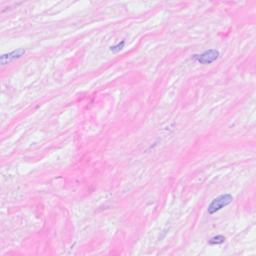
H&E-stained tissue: Breast